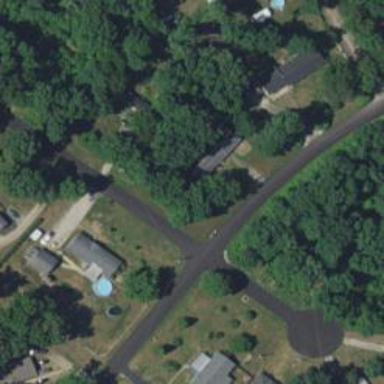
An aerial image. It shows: Residential road.